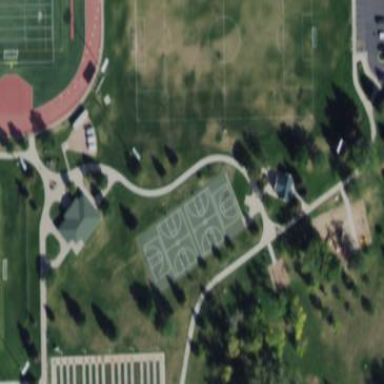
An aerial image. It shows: Basketball court on pitch.